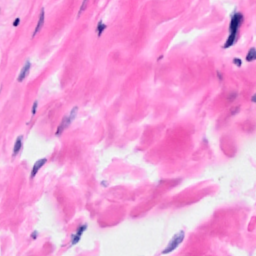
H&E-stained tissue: Breast